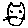
Label: cat